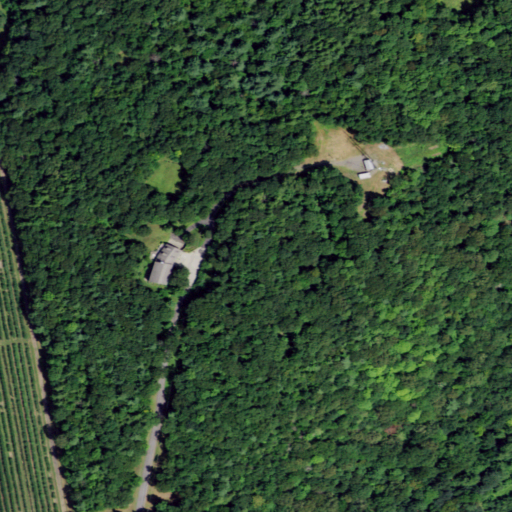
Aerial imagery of mountain in New York named Blue Hill containing deciduous forest, mixed forest, evergreen forest, open development, pasture, and medium intensity development